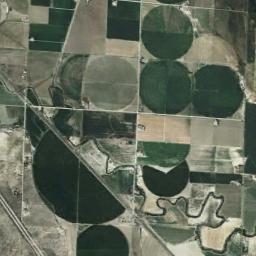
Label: circular_farmland